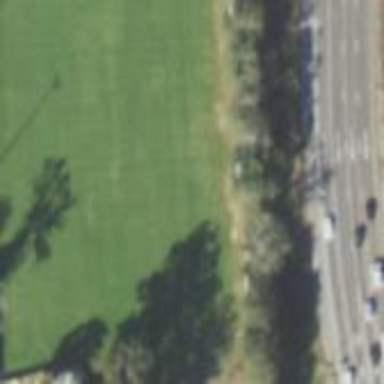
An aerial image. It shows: Park with grassy surface.